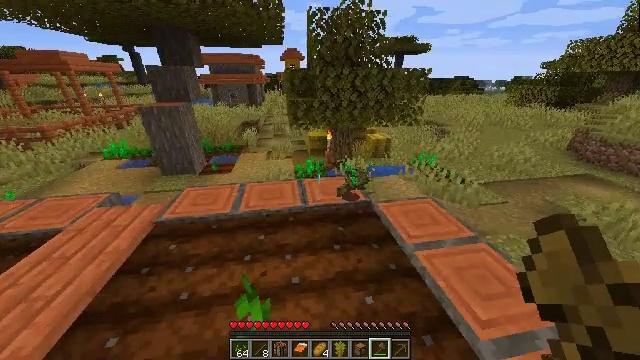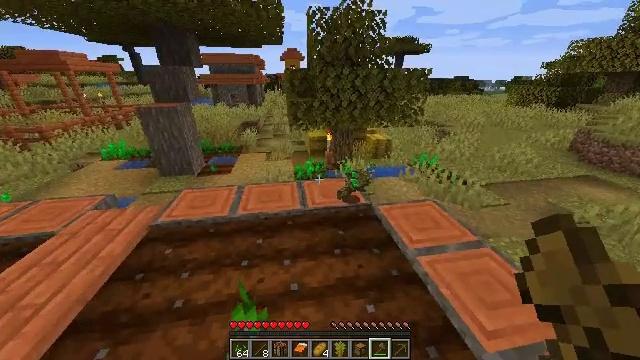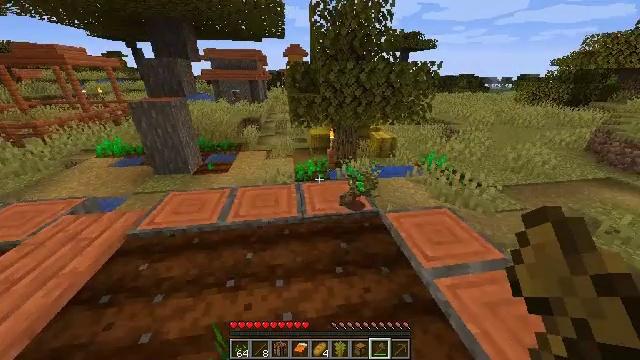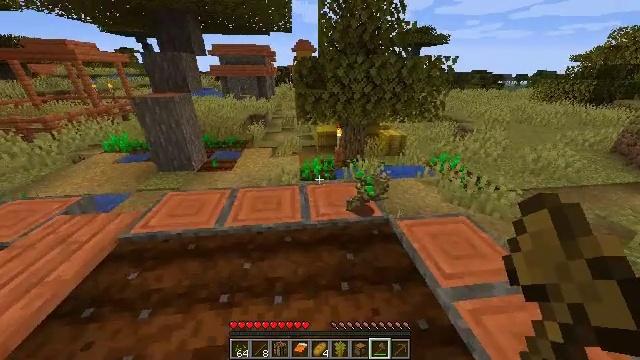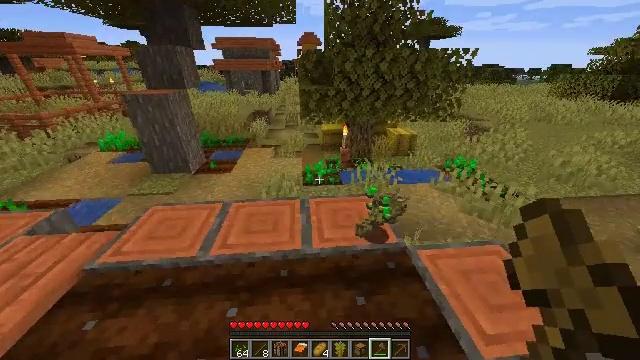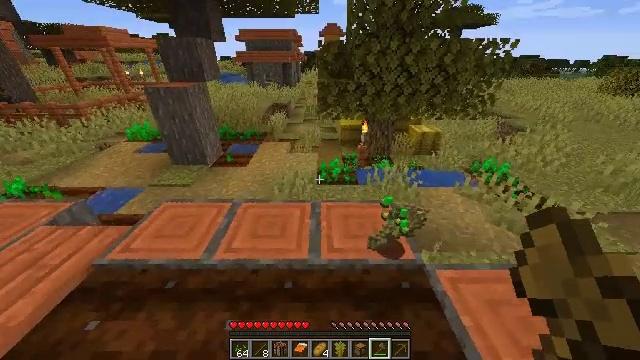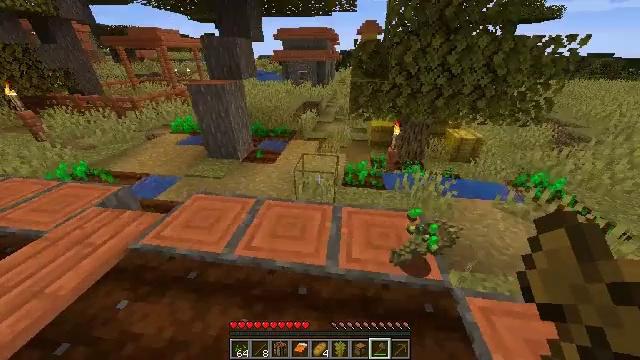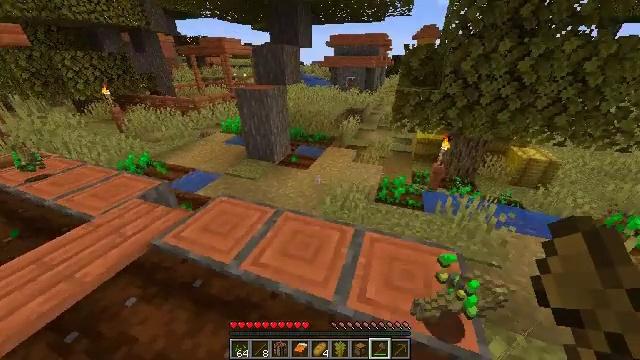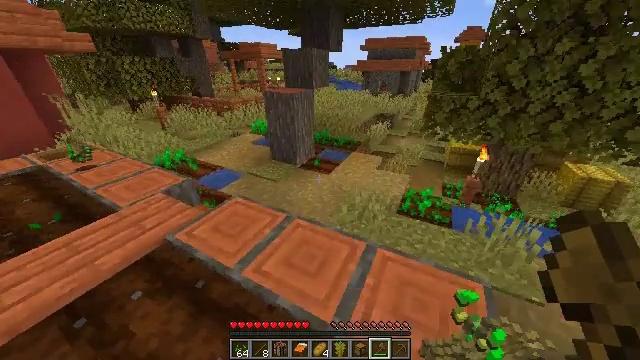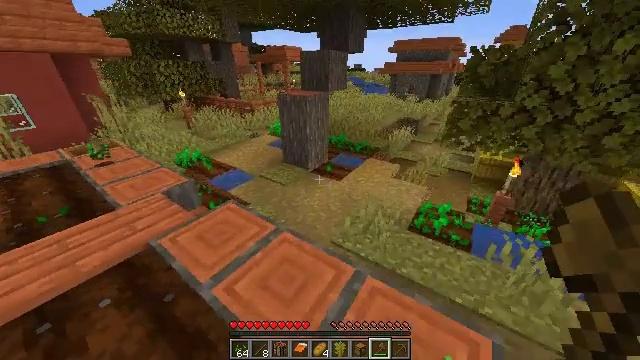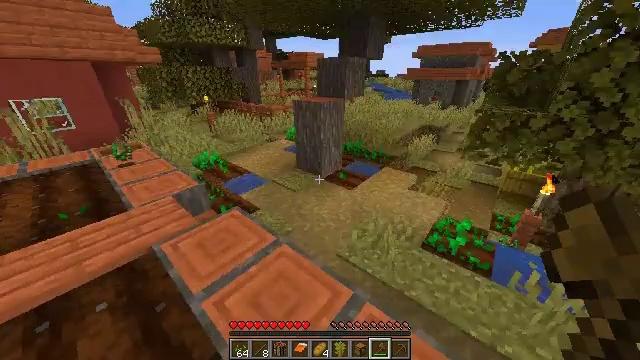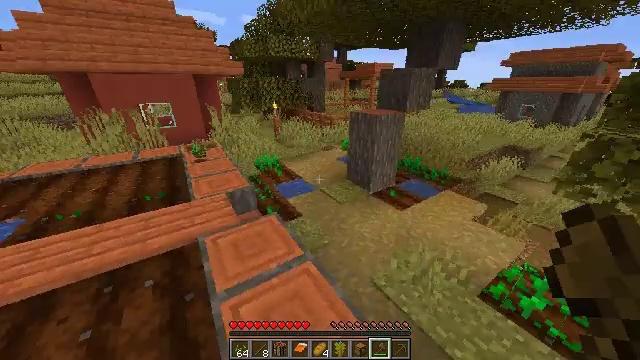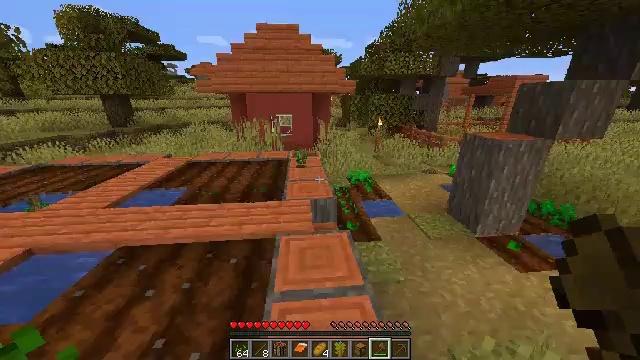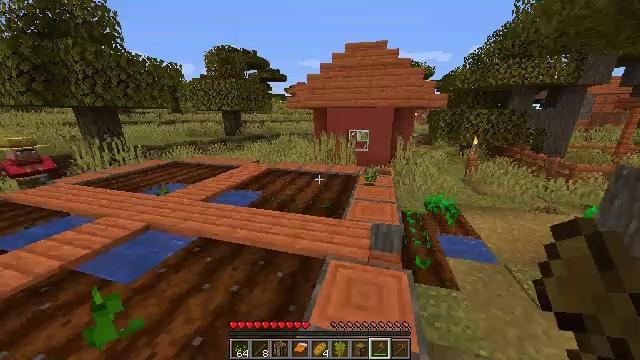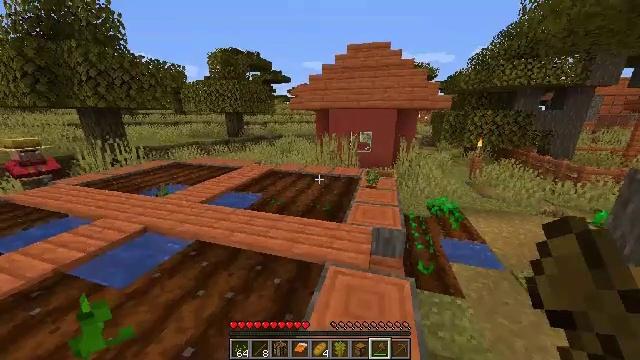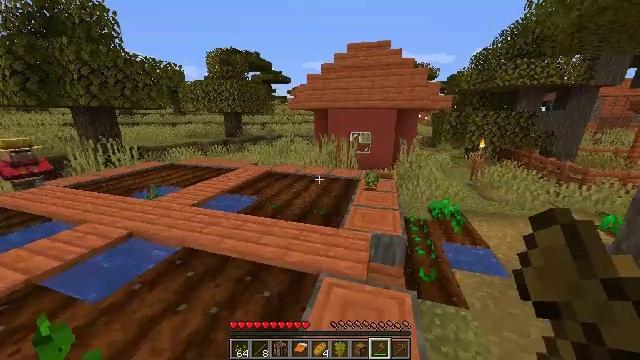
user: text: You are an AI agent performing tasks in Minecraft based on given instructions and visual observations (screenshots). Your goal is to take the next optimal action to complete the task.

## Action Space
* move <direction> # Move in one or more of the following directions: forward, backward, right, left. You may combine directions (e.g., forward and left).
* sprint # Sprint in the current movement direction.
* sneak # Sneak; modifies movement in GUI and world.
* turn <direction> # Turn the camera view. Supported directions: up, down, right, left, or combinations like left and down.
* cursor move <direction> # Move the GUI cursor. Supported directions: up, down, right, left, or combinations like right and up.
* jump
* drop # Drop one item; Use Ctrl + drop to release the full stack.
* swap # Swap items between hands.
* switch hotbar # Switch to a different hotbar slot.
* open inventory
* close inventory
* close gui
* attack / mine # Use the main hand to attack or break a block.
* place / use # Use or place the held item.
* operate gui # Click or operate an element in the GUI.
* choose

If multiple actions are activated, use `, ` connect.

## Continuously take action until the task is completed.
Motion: motion action
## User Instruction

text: Mine the chest to collect it.
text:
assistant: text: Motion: move forward
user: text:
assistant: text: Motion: move forward
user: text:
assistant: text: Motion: move forward, turn left and down
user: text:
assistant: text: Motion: move forward, turn left and down
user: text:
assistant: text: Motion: move forward and move right, turn left and down
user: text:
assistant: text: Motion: move forward and move right, turn left
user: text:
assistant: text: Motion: move forward and move right, turn left and up
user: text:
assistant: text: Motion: move forward and move right, turn left
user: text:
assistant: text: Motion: move forward and move right, turn left
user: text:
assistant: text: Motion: move forward and move right, turn left and up
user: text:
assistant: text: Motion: move forward and move right, turn left and up
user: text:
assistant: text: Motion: move forward, turn left and up
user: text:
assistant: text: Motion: move forward, turn left and up
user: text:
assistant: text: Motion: move forward
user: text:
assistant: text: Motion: move forward
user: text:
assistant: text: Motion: move forward
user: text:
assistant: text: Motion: move forward
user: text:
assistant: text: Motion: move forward
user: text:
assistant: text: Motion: move forward
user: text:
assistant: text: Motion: move forward
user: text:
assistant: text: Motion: move forward
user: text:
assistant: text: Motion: move forward
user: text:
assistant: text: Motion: move forward
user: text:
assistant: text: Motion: move forward
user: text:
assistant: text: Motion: move forward
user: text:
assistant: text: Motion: move forward
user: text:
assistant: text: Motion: move forward
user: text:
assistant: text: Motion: move forward
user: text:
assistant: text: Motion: move forward
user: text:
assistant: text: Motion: move forward